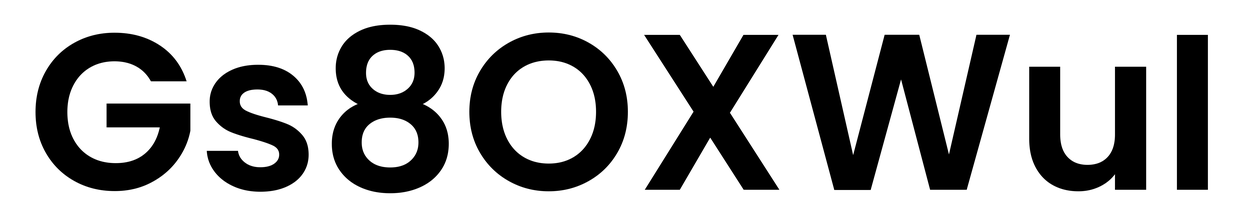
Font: Poppins-SemiBold